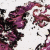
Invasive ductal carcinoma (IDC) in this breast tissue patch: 0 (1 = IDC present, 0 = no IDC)